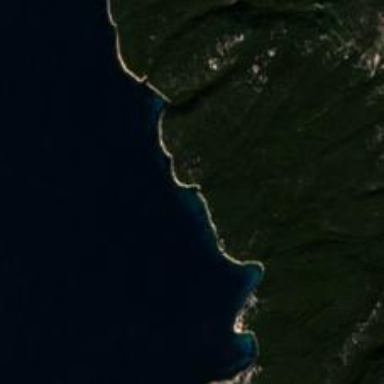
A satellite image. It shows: Beautiful bay with natural surroundings.